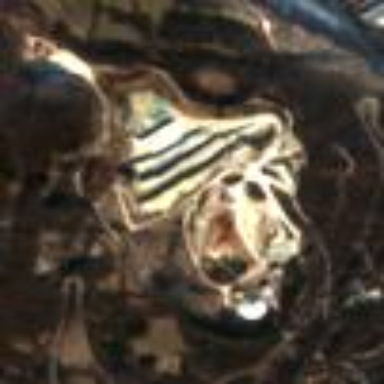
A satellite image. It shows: Quarry area.